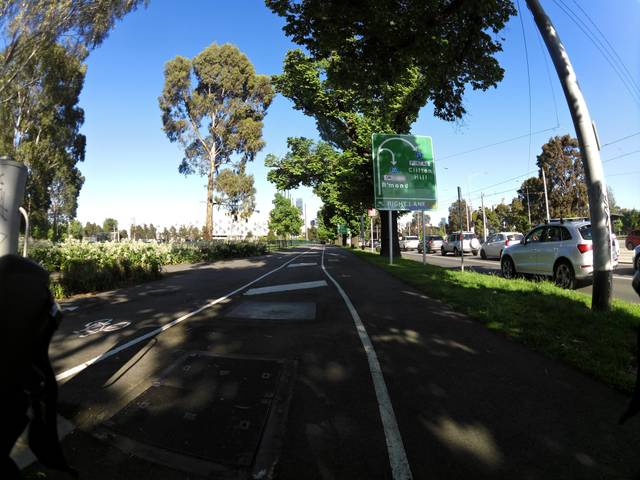
Region: Australia
Coordinates: -37.825, 144.988